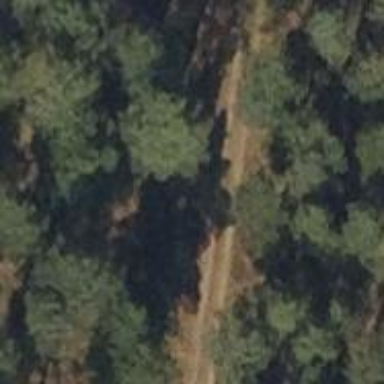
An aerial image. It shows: Track road with grade4 tracktype.